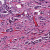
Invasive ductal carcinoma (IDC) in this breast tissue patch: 0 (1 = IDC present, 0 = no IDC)